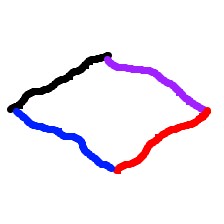
Shape: rhombus